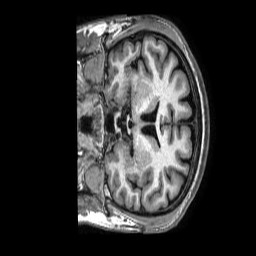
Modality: T1w
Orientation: coronal
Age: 28
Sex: male
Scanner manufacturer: philips
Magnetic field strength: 1.5 T
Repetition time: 0.007005 s
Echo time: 0.00317 s